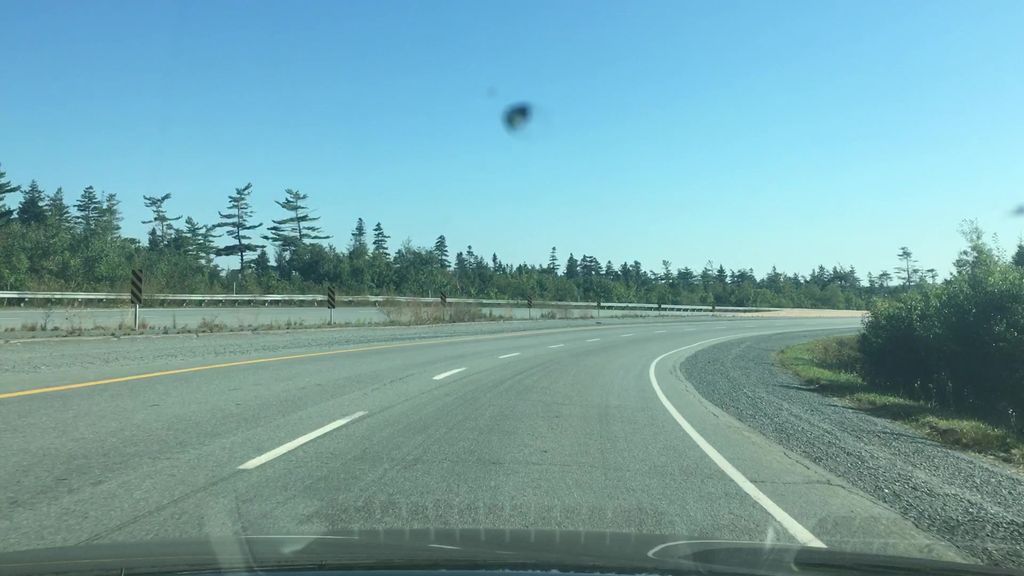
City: halifax